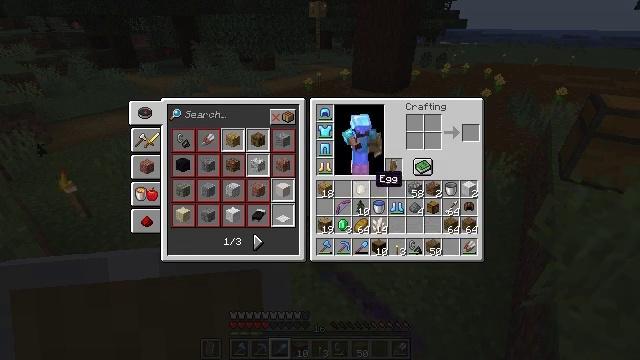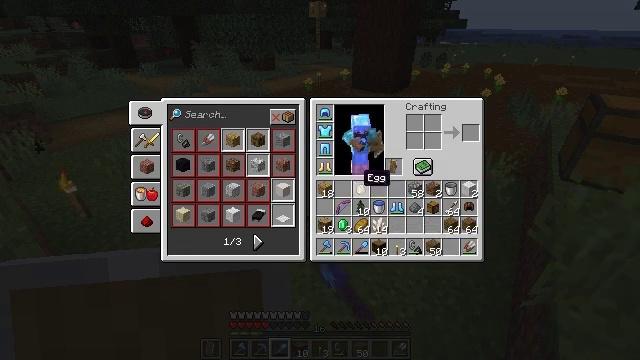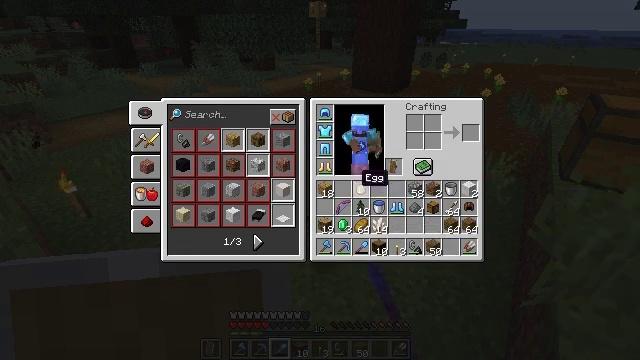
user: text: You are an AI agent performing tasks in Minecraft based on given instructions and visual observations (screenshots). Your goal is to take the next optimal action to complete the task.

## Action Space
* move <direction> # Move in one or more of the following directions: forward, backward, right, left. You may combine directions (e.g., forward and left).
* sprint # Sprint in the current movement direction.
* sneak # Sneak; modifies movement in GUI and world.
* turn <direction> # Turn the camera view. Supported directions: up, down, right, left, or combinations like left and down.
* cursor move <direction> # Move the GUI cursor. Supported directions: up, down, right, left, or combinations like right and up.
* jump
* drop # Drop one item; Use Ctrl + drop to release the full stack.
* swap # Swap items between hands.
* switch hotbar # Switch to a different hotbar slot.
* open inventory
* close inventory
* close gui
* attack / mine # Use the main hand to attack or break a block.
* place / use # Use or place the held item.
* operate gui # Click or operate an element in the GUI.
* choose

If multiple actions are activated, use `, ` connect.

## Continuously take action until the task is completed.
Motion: motion action
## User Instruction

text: Drop a mossy cobblestone.
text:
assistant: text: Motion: sprint, cursor move left
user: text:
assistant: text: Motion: sprint
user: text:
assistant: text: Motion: sprint, drop